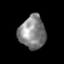
Tissue: skin
Cell type: Epithelial cells
Senescence score: 0.2523
Nuclear area (px): 854
Mean DAPI intensity: 133.342